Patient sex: M
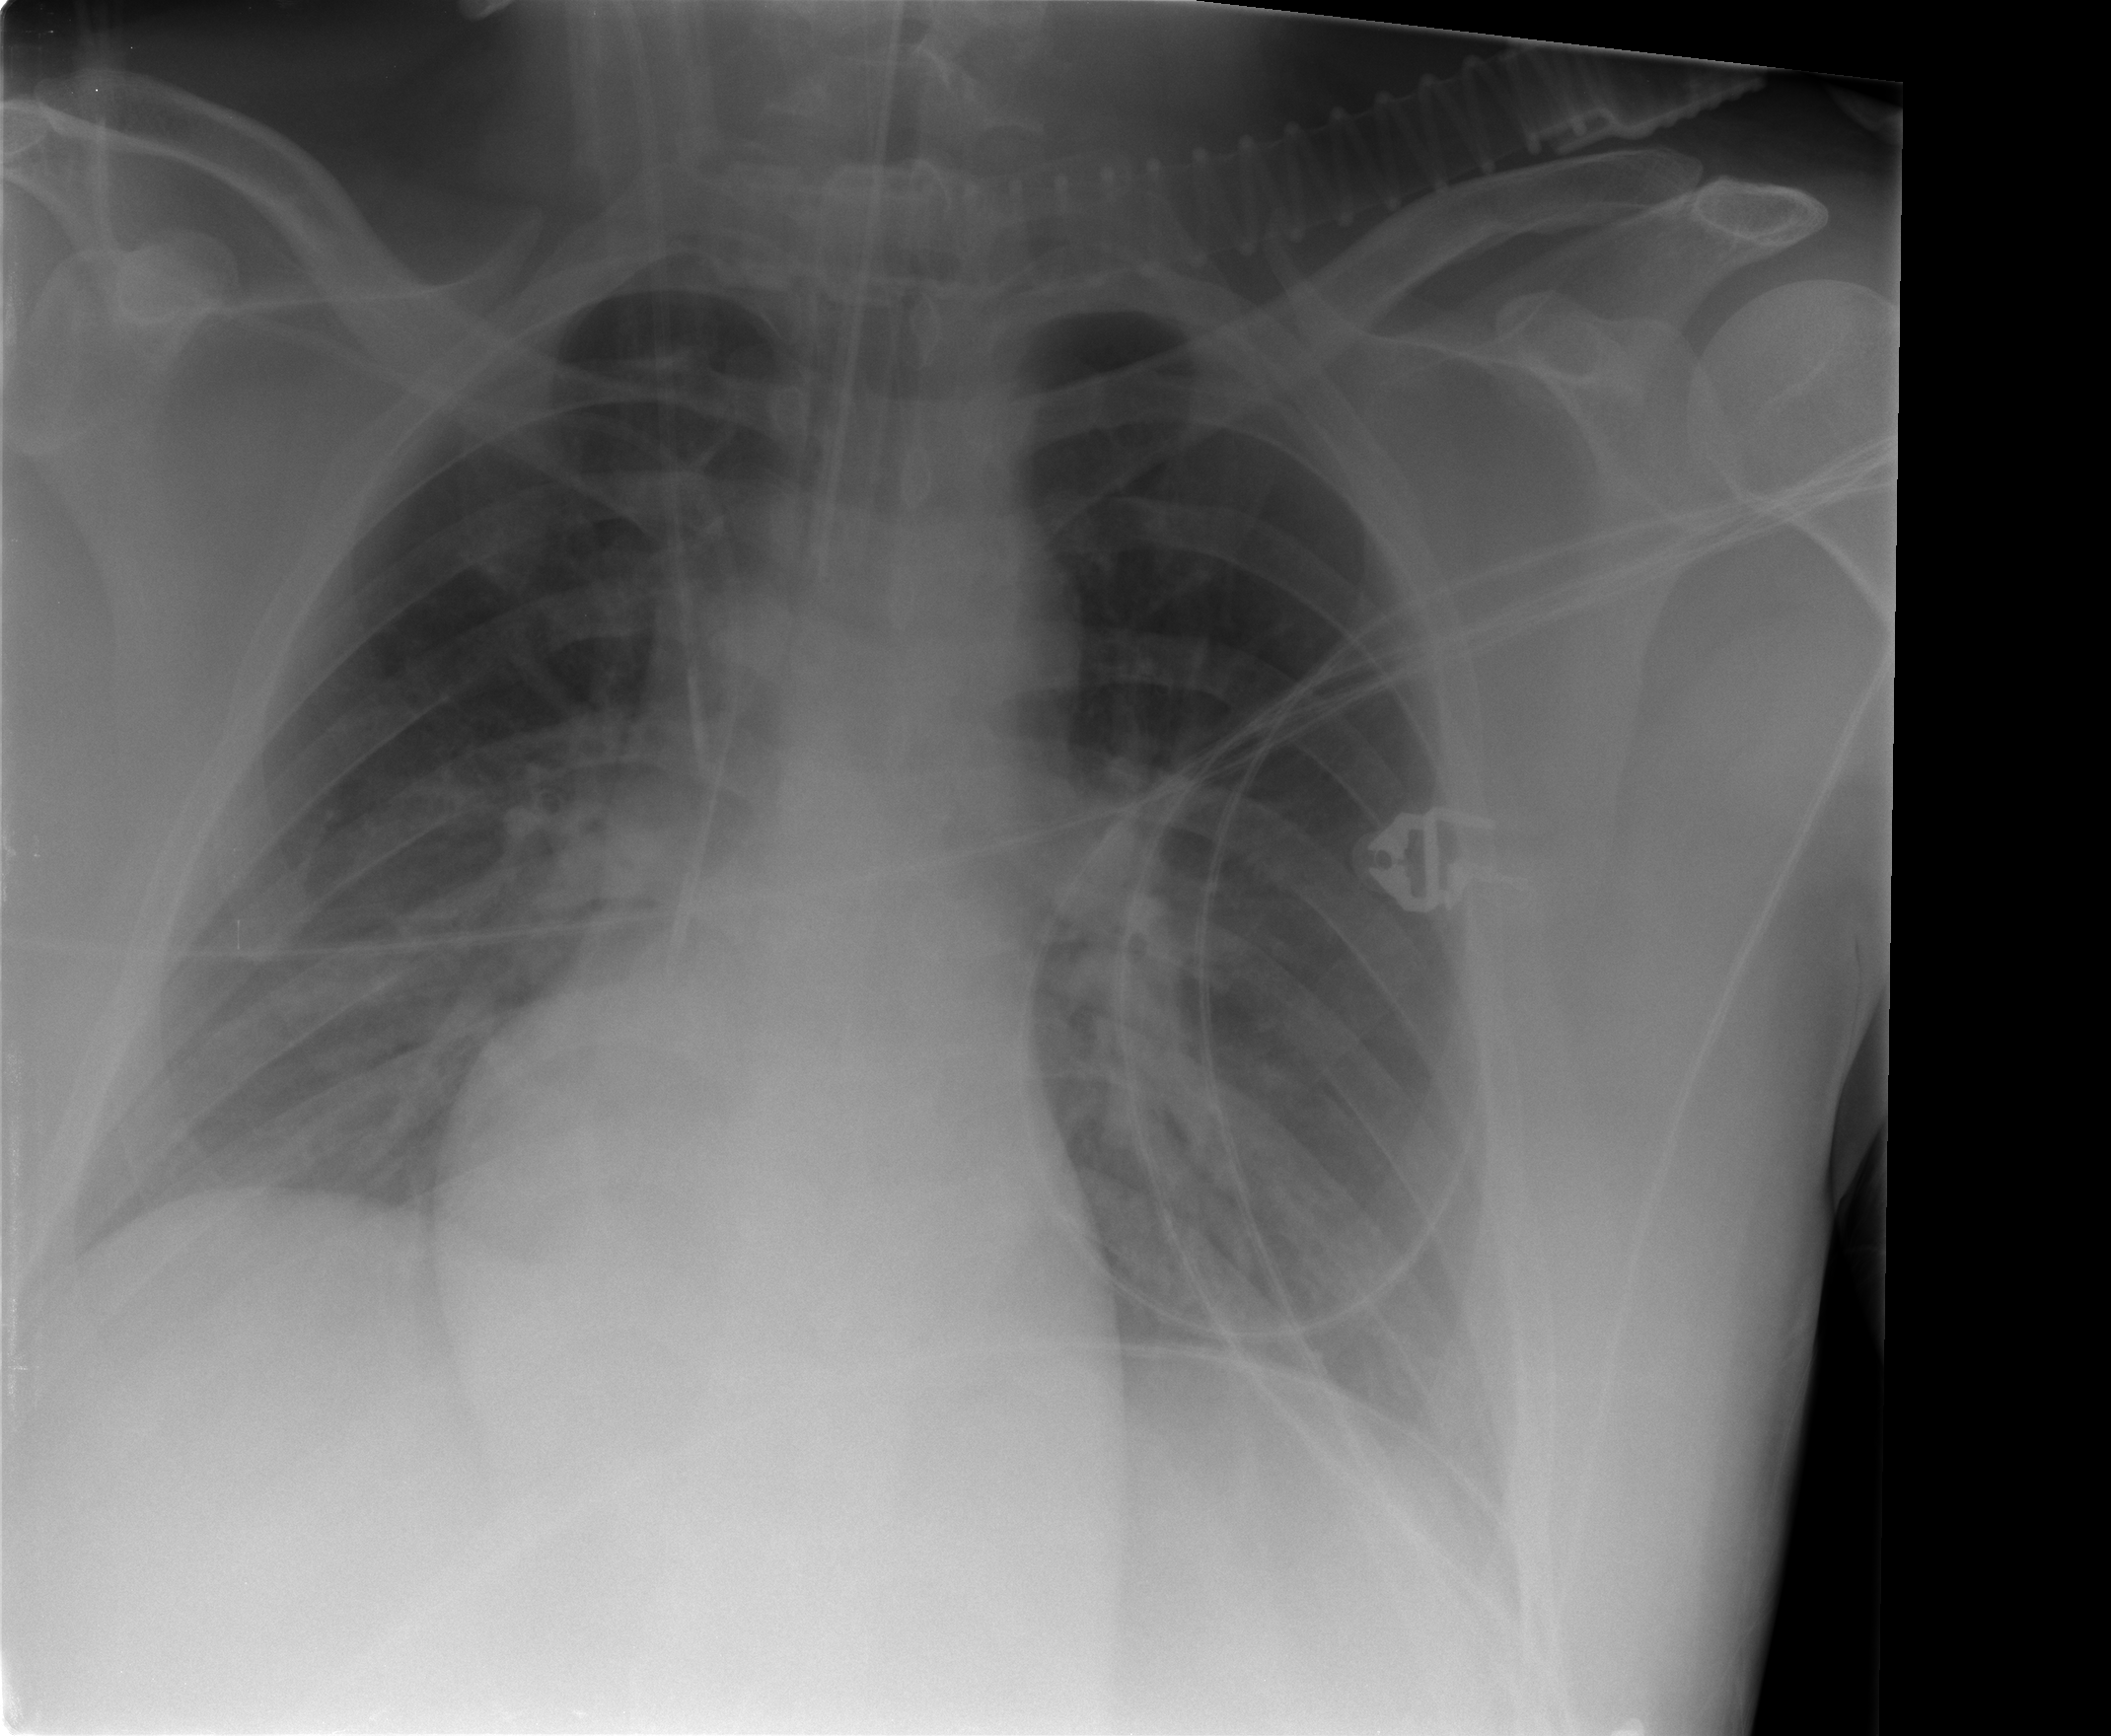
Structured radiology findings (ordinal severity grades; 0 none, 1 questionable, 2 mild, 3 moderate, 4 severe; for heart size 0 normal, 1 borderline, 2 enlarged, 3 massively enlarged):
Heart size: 1
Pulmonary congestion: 1
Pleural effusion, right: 0
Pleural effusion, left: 2
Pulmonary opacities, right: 0
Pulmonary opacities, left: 1
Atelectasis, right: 2
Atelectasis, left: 2